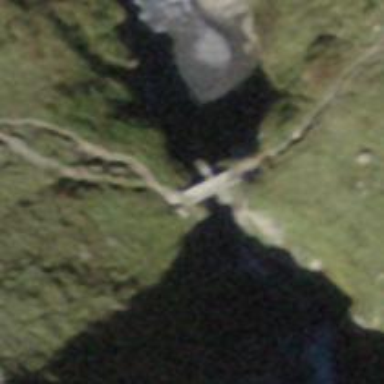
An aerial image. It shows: Path on bridge.